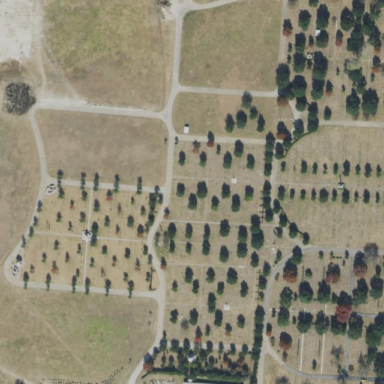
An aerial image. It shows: Cemetery.